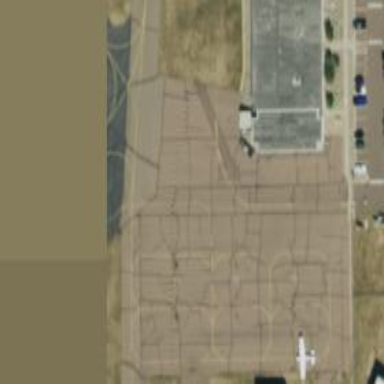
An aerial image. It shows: Image of taxiway at airport.